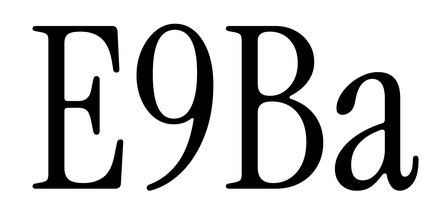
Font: InstrumentSerif-Regular